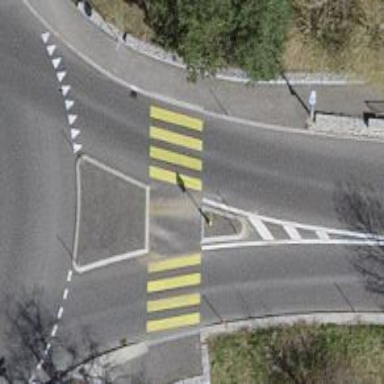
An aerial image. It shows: Uncontrolled road crossing with pedestrian island.